Question: I'm having trouble to adjust the 'Canvas' inside the 'Grid' in WPF. I want it to have a 10px margin from the 'Right' and 'Top' sides of the 'Grid'. What am I doing wrong in the below code?
'''
<Window x:Class="Layout2.MainWindow"
xmlns="http://schemas.microsoft.com/winfx/2006/xaml/presentation"
xmlns:x="http://schemas.microsoft.com/winfx/2006/xaml"
Title="MainWindow" Height="350" Width="525">
<Grid x:Name="DrawingArea" Background="Black">
<Canvas x:Name="InformationLayer"
Background="White"
HorizontalAlignment="Right"
VerticalAlignment="Top"
Right="10"
Top="10"
Width="200" Height="30" >
</Canvas>
</Grid>
</Window>
'''

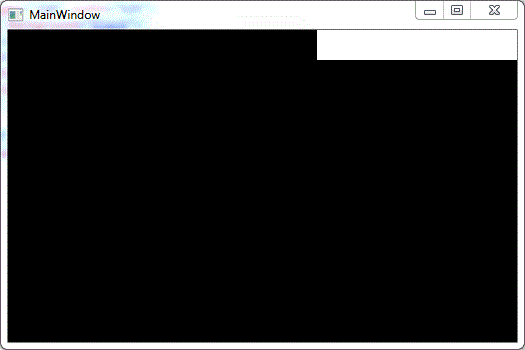
Answer: 'Right' and 'Top' are attached properties of the 'Canvas' class that position an element within a parent 'Canvas' object. I do not believe they have a semantic meaning when used in the 'Canvas' tag itself (unless of course you are nested in a canvas).
Instead, use the margin property:
'''
<Canvas x:Name="InformationLayer"
Background="White"
HorizontalAlignment="Right"
VerticalAlignment="Top"
Margin="0,10,10,0"
Width="200" Height="30" >
</Canvas>
'''
Margins are formatted as "Left, Top, Right, Bottom" in case you need to modify!